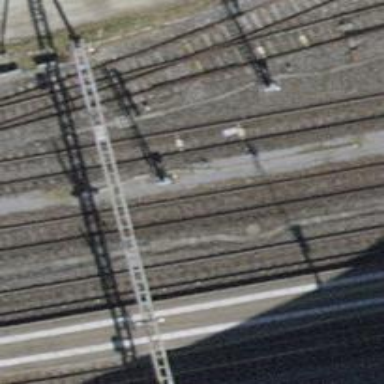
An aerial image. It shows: Railway signal.